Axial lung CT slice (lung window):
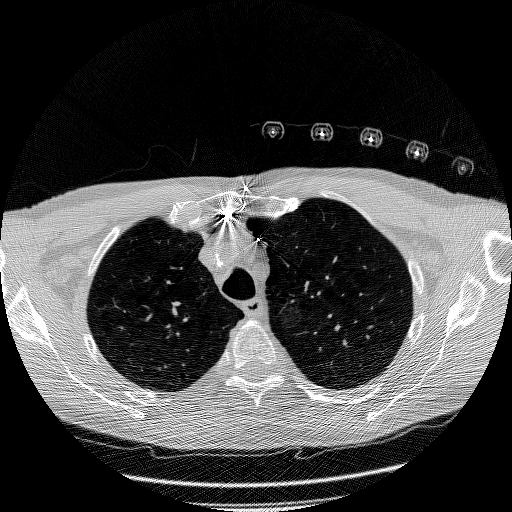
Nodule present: no